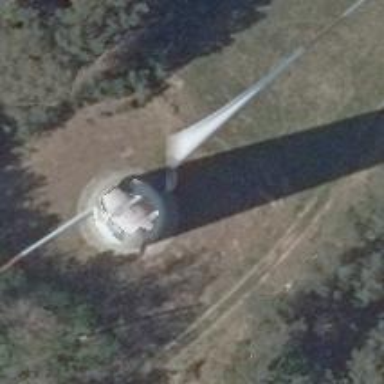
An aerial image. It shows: Wind power generator.